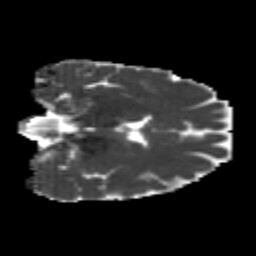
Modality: MD
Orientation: coronal
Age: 24
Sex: female
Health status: healthy
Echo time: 0.074 s